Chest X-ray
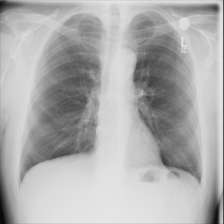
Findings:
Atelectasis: negative
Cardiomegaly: negative
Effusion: negative
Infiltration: negative
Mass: negative
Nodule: negative
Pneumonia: negative
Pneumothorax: negative
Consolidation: negative
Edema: negative
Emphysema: negative
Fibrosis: negative
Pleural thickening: negative
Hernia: negative